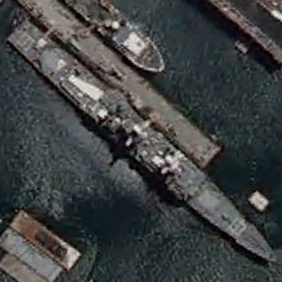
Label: cruiser